Field crop: maize
Growth stage: 2
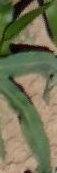
Species: maize